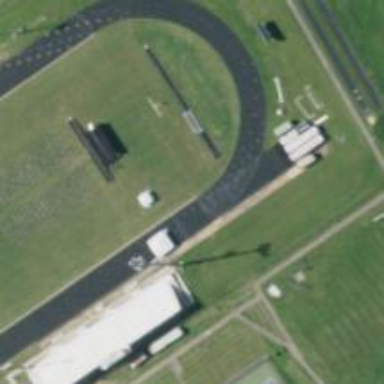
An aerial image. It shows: Athletics track located in leisure land area.